Question: I've been struggling for a couple of weeks to solve this problem. I have two expandable views, one inside another. Whenever i click on the second level expandable view items, it won't inflate its children. All i see when i click is a small scroll bar that appears on the right side on the expandable view item itself.
Using a simple layout with a fixed textview results in the same behaviour, meaning that the problem isn't within the ShiftListItem object/s.
Also, getChildView() is never been called.

YearListAdapter:
'''
package com.dg.android.salarycalculator.adapter;
import java.util.ArrayList;
import java.util.Calendar;
import com.dg.android.salarycalculator.R;
import com.dg.android.salarycalculator.Salary;
import com.dg.android.salarycalculator.views.MonthsListView;
import android.content.Context;
import android.util.SparseArray;
import android.view.LayoutInflater;
import android.view.View;
import android.view.ViewGroup;
import android.widget.BaseExpandableListAdapter;
import android.widget.TextView;
public class YearListAdapter extends BaseExpandableListAdapter {
private Context _context;
private SparseArray<SparseArray<ArrayList<Salary>>> _shiftYears;
public YearListAdapter(
SparseArray<SparseArray<ArrayList<Salary>>> shiftYears,
Context context) {
super();
_context = context;
_shiftYears = shiftYears;
}
public Object getChild(int arg0, int arg1) {
return (null == _shiftYears.get(_shiftYears.keyAt(arg0))) ? null
: _shiftYears.get(_shiftYears.keyAt(arg0)).get(
_shiftYears.get(_shiftYears.keyAt(arg0)).keyAt(arg1));
}
public long getChildId(int arg0, int arg1) {
return arg1;
}
public View getChildView(int arg0, int arg1, boolean arg2,
View convertView, ViewGroup arg4) {
MonthsListView monthLevelExpandable = new MonthsListView(_context);
MonthListAdapter adapter = new MonthListAdapter(_context,
_shiftYears.get(_shiftYears.keyAt(arg0)));
monthLevelExpandable.setAdapter(adapter);
adapter.forceReload();
monthLevelExpandable.setGroupIndicator(null);
return monthLevelExpandable;
}
public int getChildrenCount(int arg0) {
if (null == _shiftYears.get(_shiftYears.keyAt(arg0)))
return 0;
return _shiftYears.get(_shiftYears.keyAt(arg0)).size();
}
public Object getGroup(int arg0) {
return (null == _shiftYears) ? null : _shiftYears.get(_shiftYears
.keyAt(arg0));
}
public int getGroupCount() {
return _shiftYears.size();
}
public long getGroupId(int arg0) {
return arg0;
}
public View getGroupView(int arg0, boolean isExpanded, View convertView,
ViewGroup arg3) {
if (convertView == null) {
LayoutInflater inflater = (LayoutInflater) _context
.getSystemService(Context.LAYOUT_INFLATER_SERVICE);
convertView = inflater.inflate(R.layout.year_list_view_item, null);
}
TextView title = (TextView) convertView.findViewById(R.id.yearTitle);
title.setText("" + _shiftYears.keyAt(arg0));
return convertView;
}
public boolean hasStableIds() {
return true;
}
public boolean isChildSelectable(int arg0, int arg1) {
return true;
}
public void forceReload() {
notifyDataSetChanged();
}
}
'''
MonthListAdapter:
'''
package com.dg.android.salarycalculator.adapter;
import java.util.ArrayList;
import java.util.Calendar;
import com.dg.android.salarycalculator.R;
import com.dg.android.salarycalculator.Salary;
import com.dg.android.salarycalculator.views.ShiftListItem;
import android.content.Context;
import android.util.SparseArray;
import android.view.LayoutInflater;
import android.view.View;
import android.view.ViewGroup;
import android.widget.BaseExpandableListAdapter;
import android.widget.TextView;
public class MonthListAdapter extends BaseExpandableListAdapter {
private Context _context;
private SparseArray<ArrayList<Salary>> _shiftMonths;
public MonthListAdapter(Context context,
SparseArray<ArrayList<Salary>> shiftMonths) {
super();
_context = context;
_shiftMonths = shiftMonths;
}
public Object getChild(int groupPosition, int childPosition) {
return (null == _shiftMonths) ? null : _shiftMonths.get(
_shiftMonths.keyAt(groupPosition)).get(childPosition);
}
public long getChildId(int groupPosition, int childPosition) {
return childPosition;
}
public View getChildView(int groupPosition, int childPosition,
boolean isLastChild, View convertView, ViewGroup parent) {
ShiftListItem sli;
if (null == convertView) {
sli = (ShiftListItem) View.inflate(_context,
R.layout.shift_list_item, null);
} else {
sli = (ShiftListItem) convertView;
}
sli.setSalary(_shiftMonths.get(_shiftMonths.keyAt(groupPosition)).get(
childPosition));
return sli;
}
public int getChildrenCount(int groupPosition) {
if (null == _shiftMonths
|| null == _shiftMonths.get(_shiftMonths.keyAt(groupPosition)))
return 0;
return _shiftMonths.get(_shiftMonths.keyAt(groupPosition)).size();
}
public Object getGroup(int groupPosition) {
return (null == _shiftMonths) ? null : _shiftMonths.get(_shiftMonths
.keyAt(groupPosition));
}
public int getGroupCount() {
return _shiftMonths.size();
}
public long getGroupId(int groupPosition) {
return groupPosition;
}
public View getGroupView(int groupPosition, boolean isExpanded,
View convertView, ViewGroup parent) {
if (convertView == null) {
LayoutInflater inflater = (LayoutInflater) _context
.getSystemService(Context.LAYOUT_INFLATER_SERVICE);
convertView = inflater.inflate(R.layout.month_list_view_item, null);
}
TextView title = (TextView) convertView.findViewById(R.id.monthTitle);
title.setText("" + _shiftMonths.keyAt(groupPosition));
return convertView;
}
public boolean hasStableIds() {
return true;
}
public boolean isChildSelectable(int groupPosition, int childPosition) {
return true;
}
public void forceReload() {
notifyDataSetChanged();
}
}
'''
ShiftListItem:
'''
package com.dg.android.salarycalculator.views;
import java.util.Calendar;
import com.dg.android.salarycalculator.R;
import com.dg.android.salarycalculator.Salary;
import android.content.Context;
import android.util.AttributeSet;
import android.widget.LinearLayout;
import android.widget.TextView;
public class ShiftListItem extends LinearLayout {
private Salary salary;
private TextView itemTimeAndDate;
private TextView itemCashView;
public ShiftListItem(Context context, AttributeSet attrs) {
super(context, attrs);
salary = new Salary();
}
@Override
protected void onFinishInflate() {
super.onFinishInflate();
itemTimeAndDate = (TextView) findViewById(R.id.itemTimeAndDate);
itemCashView = (TextView) findViewById(R.id.itemCashView);
}
public void setSalary(Salary salary) {
this.salary = salary;
Calendar start = salary.getShiftTime().getStart();
Calendar end = salary.getShiftTime().getEnd();
int tHour;
int tMinute;
int tSec;
tSec = salary.getShiftTime().getDifference(
salary.getShiftTime().getStart(),
salary.getShiftTime().getEnd());
tHour = tSec / 3600;
tSec -= tHour * 3600;
tMinute = tSec / 60;
tSec -= tMinute * 60;
itemTimeAndDate.setText("Time: (Start) "
+ returnTwoDigitString(start.get(Calendar.HOUR_OF_DAY)) + ":"
+ returnTwoDigitString(start.get(Calendar.MINUTE)) + " (End)"
+ returnTwoDigitString(end.get(Calendar.HOUR_OF_DAY)) + ":"
+ returnTwoDigitString(end.get(Calendar.MINUTE)) + "
"
+ (start.get(Calendar.DAY_OF_MONTH)) + "-"
+ (end.get(Calendar.DAY_OF_MONTH)) + "/"
+ (start.get(Calendar.MONTH) + 1) + "-"
+ (end.get(Calendar.MONTH) + 1) + "/"
+ start.get(Calendar.YEAR) + "-" + end.get(Calendar.YEAR));
itemCashView.setText(salary.getCash() + " " + salary.getCurrency()
+ " Total Time Of: " + returnTwoDigitString(tHour) + ":"
+ returnTwoDigitString(tMinute) + ":"
+ returnTwoDigitString(tSec));
}
public Salary getSalary() {
return salary;
}
private String returnTwoDigitString(int time) {
if (time < 10) {
return "0" + time;
}
return "" + time;
}
}
'''
shift_list_item.xml:
'''
<?xml version="1.0" encoding="utf-8"?>
<com.dg.android.salarycalculator.views.ShiftListItem xmlns:android="http://schemas.android.com/apk/res/android"
android:layout_width="fill_parent"
android:layout_height="fill_parent"
android:orientation="vertical" >
<TextView
android:id="@+id/itemTimeAndDate"
android:layout_width="fill_parent"
android:layout_height="wrap_content"
android:textIsSelectable="false" />
<TextView
android:id="@+id/itemCashView"
android:layout_width="fill_parent"
android:layout_height="wrap_content"
android:textIsSelectable="false" />
</com.dg.android.salarycalculator.views.ShiftListItem>
'''
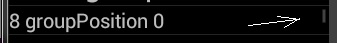
Answer: I've added the next code:
'''
protected void onMeasure(int widthMeasureSpec, int heightMeasureSpec) {
widthMeasureSpec = MeasureSpec
.makeMeasureSpec(960, MeasureSpec.AT_MOST);
heightMeasureSpec = MeasureSpec.makeMeasureSpec(600,
MeasureSpec.AT_MOST);
super.onMeasure(widthMeasureSpec, heightMeasureSpec);
}
'''
and also added the next fields:
'int intGroupPosition, intChildPosition, intGroupid;'
to of my classes (of course use your own input) and it works now!